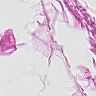
Metastatic tissue present: no